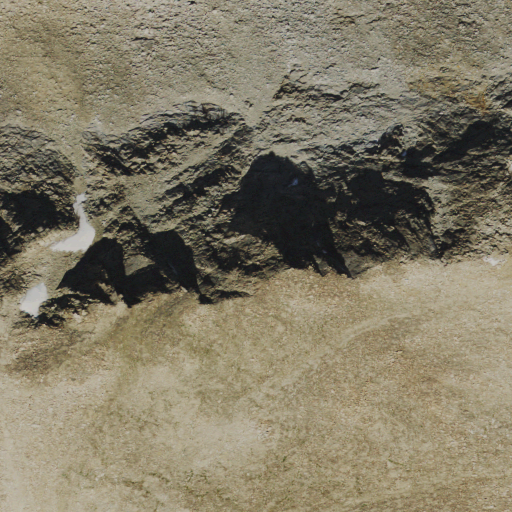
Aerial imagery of mountain in Wyoming named Philsmith Peak containing barren land and grassland